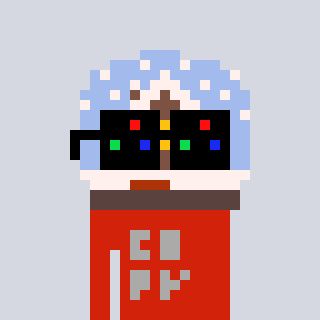
a pixel art character with square black sunglasses, a snow globe-shaped head and a red-colored body on a cool background